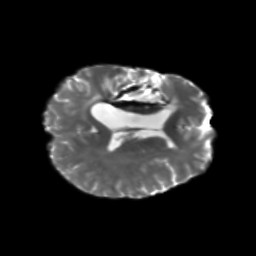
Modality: T2w
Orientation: axial
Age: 44
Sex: female
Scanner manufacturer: siemens
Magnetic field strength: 3 T
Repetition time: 5.25 s
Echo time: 0.08 s